Question: When I change the height of my CATextLayer, a new text comes in from above (or below) as is depicted in the image below. How can I prevent this?
'''
@IBAction func Tap(sender: UIButton) {
counter += 1
CATransaction.begin()
CATransaction.setAnimationDuration(8.0)
txtLay!.frame = frameFromCounter()
CATransaction.commit()
}
'''

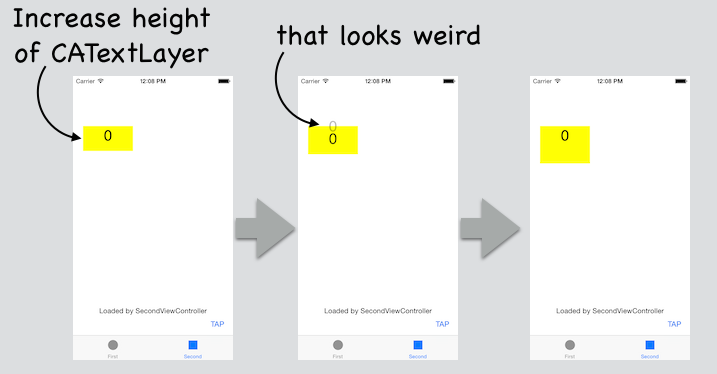
Answer: 'CATextLayer' draws itself via 'drawInContext:' method, so any change into the rendered representation (e.g. changing 'string' property) will also modify the 'contents' of the layer. In your case you're resizing the layer causing the backing store resize which changes 'contents' which adds an implicit animation to that property.
If you don't want the animation to happen you can use the 'actions' dictionary to disable the implicit 'contents' animation:
'''
txtLay!.actions = ["contents" : NSNull()]
'''
However, disabling 'contents' animation will cause a jump in that case, so you'll probably better of not changing the bounds of the 'CATextLayer' and just embed it into a superlayer to provide any additional styling/layout you want.